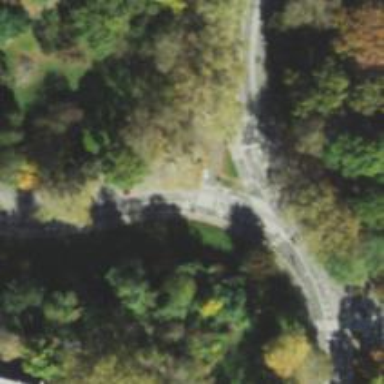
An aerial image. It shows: Asphalt service road with separate tracks for both cycling and walking.